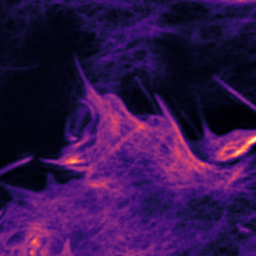
Label: Super-resolution F-actin image